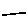
Label: line